Question: I have NUnit test code like this:
'''
[Test]
public void TestHHSInterface()
{
var HHSClient = IOC.container.Resolve<IHHSClient>();
var s = HHSClient.GetTestMessage("Rupert", "Pupkin");
Assert.Greater(s.Value.Length, 0);
}
[Test]
public void TestHHSDeliveryInterface()
{
var Delivery = IOC.container.Resolve<IHHSDelivery>();
var i = Delivery.GetCount();
Assert.Greater(i, 42); // was 17; returns 18
}
[Test]
public void TestHHSDeliveryItemInterface()
{
var Delivery = IOC.container.Resolve<IHHSDeliveryItem>();
var i = Delivery.GetCount();
Assert.Greater(i, 42); // was 19; returns 36
}
'''
The TestHHSDeliveryInterface() test (IHHSDelivery) returns 18, so asserting that it is greater than 42 should make it fail. Similary, TestHHSDeliveryItemInterface() returns 36, so its assertion should also fail. But they all "pass":

Also, I don't understand why only two tests are shown beneath \Integration Test\HHSClientIntegration Tests, when there are three, as shown in the code above.
## UPDATE
Pierre-Luc Pineault: You might be right, but even when I reverse it:
'''
Assert.Greater(42, i);
'''
...it still passes.
## UPDATE 2
I'm not sure what exactly I need to check to follow up on CodeCaster's suggestion to ""
Following are some things that may be noteworthy; let me know what I'm missing/should look for yet.
The Build property page for the Test project says:
'''
Configuration: Active (Debug)
Output path: bin\Debug
'''
App.config contains this line:
'''
<compilation debug="true" targetFramework="4.5" />
'''
HHS.Web.Tests.nunit contains:
'''
<NUnitProject>
<Settings activeconfig="Default" />
<Config name="Default" binpathtype="Auto">
<assembly path="bin\Debug\HHS.Web.Tests.dll" />
</Config>
</NUnitProject>
'''
(that's the entire contents of HHS.Web.Tests.nunit)
## UPDATE 3
In response to some of the comments below (CodeCaster, OnABauer), I don't know if this helps, but the solution has 50 projects (of which I am working on just a few); in "my world," the Startup Projects are three libraries/DLLs, specifically HHS.API, HHS.Web, and HHS.Web.Tests are set to "Start"; all the others are set to "None"
The Debug page of HHS.Web.Tests has "Start external program:" set to "C:\Program Files (x86)\NUnit 2.6.3\bin\nunit.exe" and "Command line arguments:" set to "C:\project\sscs\CStore\Development\Development\HHS.Web.Tests\HHS.Web.Tests.nunit"
## UPDATE 4
CodeCaster recommended, "Compare the full path from the test runner with your output path"
How can I determine both things ("the full path from the test runner" and "[my] output path")? Is the path above (C:\project\sscs\CStore\Development\Development\HHS.Web.Tests\HHS.Web.Tests.nunit) the test runner path? Or...???
## UPDATE 5
As can be seen in the scream shot above, TestHHSDeliveryInterface shows up in the list of tests (supposedly) being run. So one would think that TestHHSDeliveryItemInterface would show up there, too. After all, all of the places where TestHHSDeliveryInterface appears in the code, TestHHSDeliveryItemInterface does, too:
HHSClientIntegrationtests:
'''
[Test]
public void TestHHSDeliveryInterface()
{
var Delivery = IOC.container.Resolve<IHHSDelivery>();
var i = Delivery.GetCount();
//Assert.Greater(i, 42); // was 17; should return 18
//Assert.Greater(42, i); <= same result (passes)
// Seeing if it's running at all
Assert.Fail(); // <= Test still passes, so something is very fishy here...
}
[Test]
public void TestHHSDeliveryItemInterface()
{
var Delivery = IOC.container.Resolve<IHHSDeliveryItem>();
var i = Delivery.GetCount();
Assert.Greater(i, 42); // was 19; should return 36
}
'''
HHSClientPlayTest:
'''
[Test]
public void TestHHSDeliveryInterface()
{
var HHSDelivInterf = IOC.container.Resolve<IHHSDelivery>();
}
[Test]
public void TestHHSDeliveryItemInterface()
{
var HHSDelivItemInterf = IOC.container.Resolve<IHHSDeliveryItem>();
}
'''
HHSClientUnitTest:
'''
[Test]
public void TestHHSDeliveryInterface()
{
var HHSDelivInterf = IOC.container.Resolve<IHHSDelivery>();
}
[Test]
public void TestHHSDeliveryItemInterface()
{
var HHSDelivItemInterf = IOC.container.Resolve<IHHSDeliveryItem>();
}
'''
And every place in the code where IHHSDelivery exists, there is a corresponding block of code for IHHSDeliveryItem...
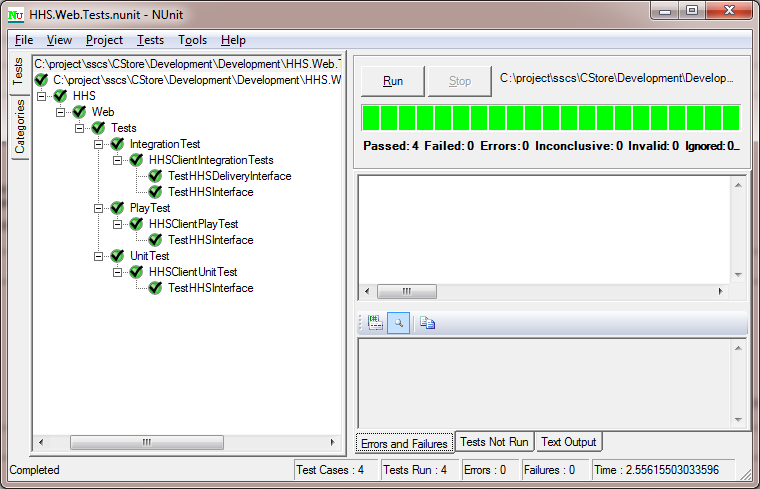
Answer: Instead of specifying a .nunit file in the project's Start Options, specify the test dll name without any path info. If this file is being rebuilt each time, it should guarantee you are loading the correct file.
If you set a breakpoint on the Assert, does the return value match what you expect? If not, you are either <URL> or you are not recompiling your test assembly each time.
To verify you are using the correct assembly, use Process Explorer from the Sysinternals Suite to locate dll actually loaded by NUnit. Delete that assembly and recompile.